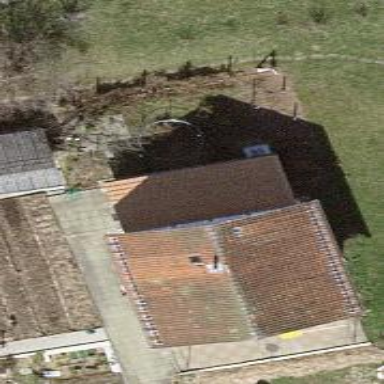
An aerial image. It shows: Detached building with gabled roof oriented across.